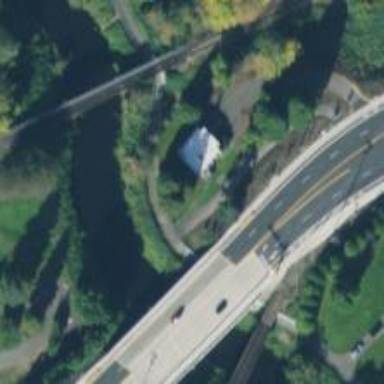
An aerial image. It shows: Bridge.